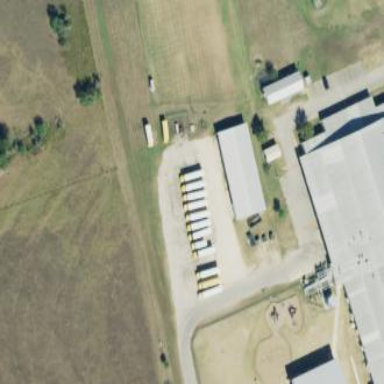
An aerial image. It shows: Parking area with surface designated for school bus parking.